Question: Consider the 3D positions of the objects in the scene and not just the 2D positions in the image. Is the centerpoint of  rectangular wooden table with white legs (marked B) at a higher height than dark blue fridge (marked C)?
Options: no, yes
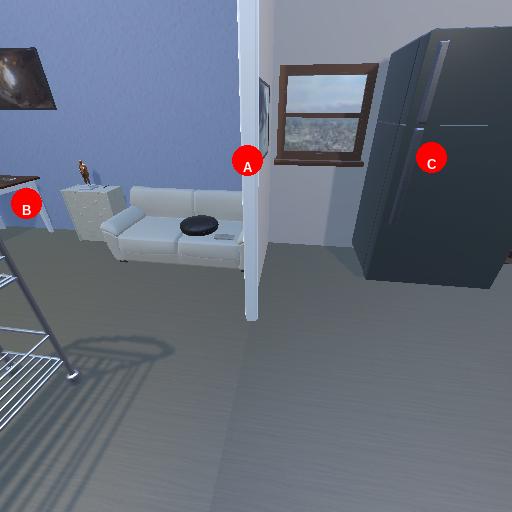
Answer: no